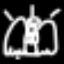
Label: angel